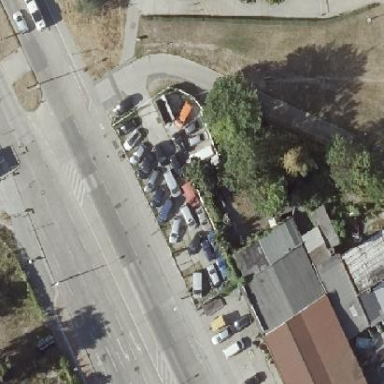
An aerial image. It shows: Shop that sells cars.